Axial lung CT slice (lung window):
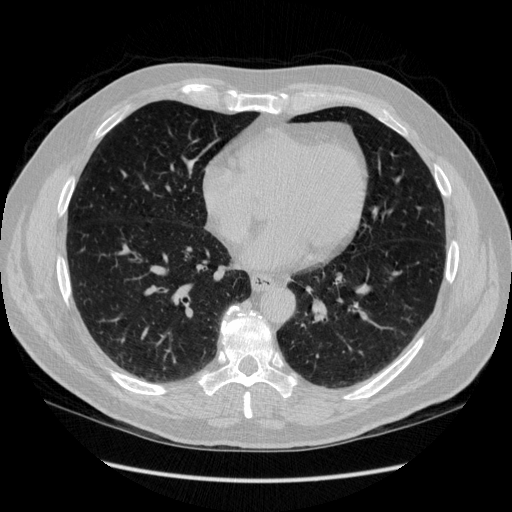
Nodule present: no